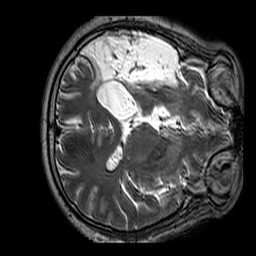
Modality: T2w
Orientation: axial
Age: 50
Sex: male
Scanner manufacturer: siemens
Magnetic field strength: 3 T
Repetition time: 3.2 s
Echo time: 0.212 s